Field crop: maize
Growth stage: 2
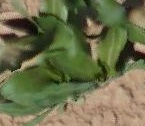
Species: maize